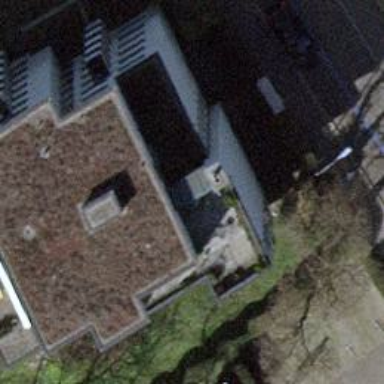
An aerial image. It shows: Balcony as part of building.